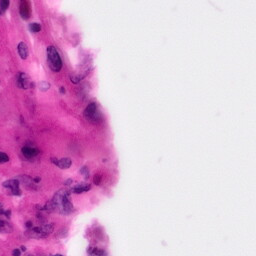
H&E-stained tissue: Pancreatic